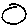
Label: circle